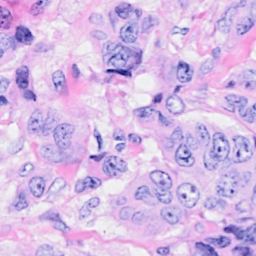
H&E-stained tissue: Breast